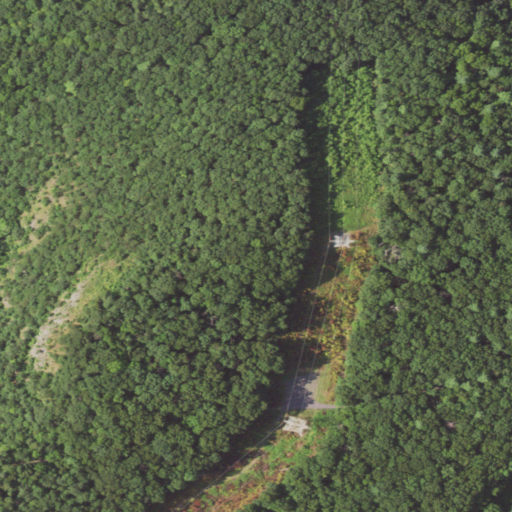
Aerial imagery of mountain in Pennsylvania named Council Cup containing deciduous forest, mixed forest, pasture, open water, and evergreen forest